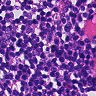
Metastatic tissue present: no